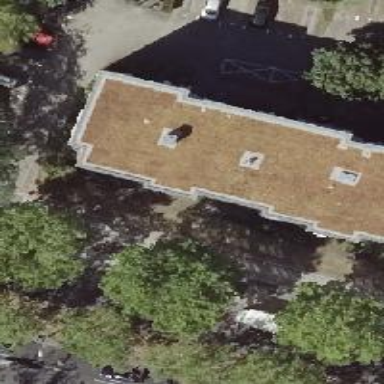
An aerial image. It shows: Building with apartments and flat roof.